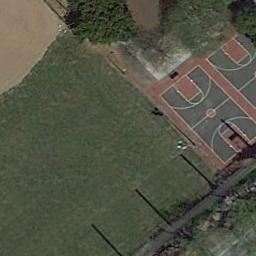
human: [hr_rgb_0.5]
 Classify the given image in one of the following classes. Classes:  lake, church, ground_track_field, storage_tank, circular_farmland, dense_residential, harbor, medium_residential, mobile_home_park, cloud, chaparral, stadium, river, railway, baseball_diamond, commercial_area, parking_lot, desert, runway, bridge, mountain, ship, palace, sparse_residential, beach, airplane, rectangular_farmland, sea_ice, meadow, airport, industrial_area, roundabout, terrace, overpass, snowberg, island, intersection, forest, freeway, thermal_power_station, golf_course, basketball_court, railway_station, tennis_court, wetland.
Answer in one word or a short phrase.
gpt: basketball_court